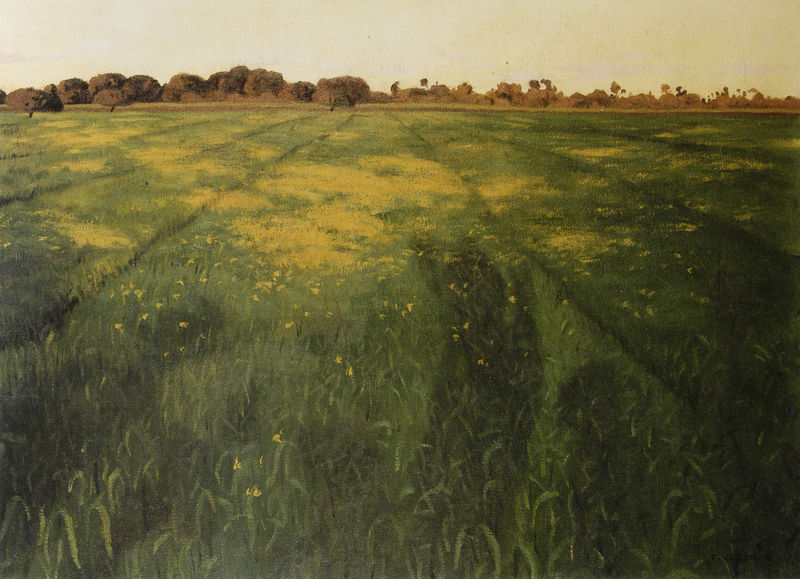
Titel: Grünes Haferfeld
Künstler: Félix Vallotton
Standort: Solothurn
Institution: Kunstmuseum
Schlagwörter: baum, blau, blätter, gemälde, himmel, schatten, aquarell, bäume, gelb, grün, impressionismus, landschaft, ocker, abend, blume, blumen, braun, grau, hell, hintergrund, licht, pastell, schwarz, blüten, eis, gras, schnee, weg, wiese, expressionismus, malerei, weit, öl, ebene, feld, felder, ferne, gräser, halme, horizont, natur, sonnenaufgang, weite, wind, einsam, flach, pfad, trampelpfad, wege, wiesen, realismus, wald, sommer, italien, naturalismus, perspektive, moderne, acker, ernte, furchen, getreide, korn, spuren, warm, abstrakt, fläche, modern, dunkelgrün, sonnenuntergang, tag, linien, herbst, naiv, winter, akcer, ölgemälde, stämme, wogen, spielen, streifen, gründ, aqarell, befruchtung, bestellt, bienen, blumenwiese, bob ross, butterblume, butterblumen, dotterblume, dotterblumen, ferne horizont, freude, frühling, grashalme, grass, grun, menschenleer, raps, realismud, striche, kornfeld, lichtreflexe, silhouetten, leinwand, reihen, flecken, graben, breit, ähren, farbflecken, überblick, reis, zoom, ld